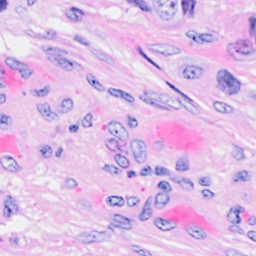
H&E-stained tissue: Breast